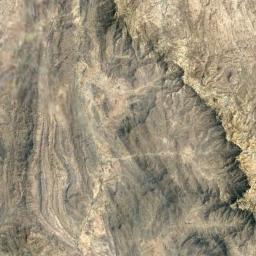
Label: mountain